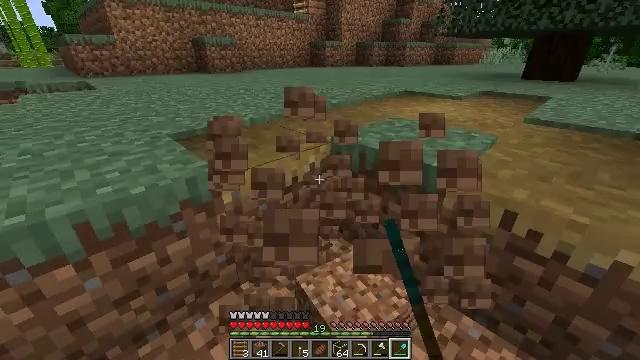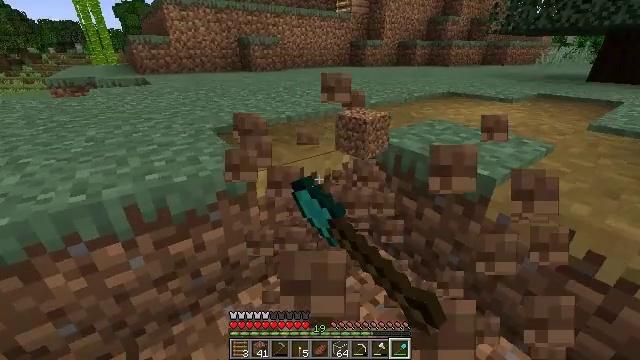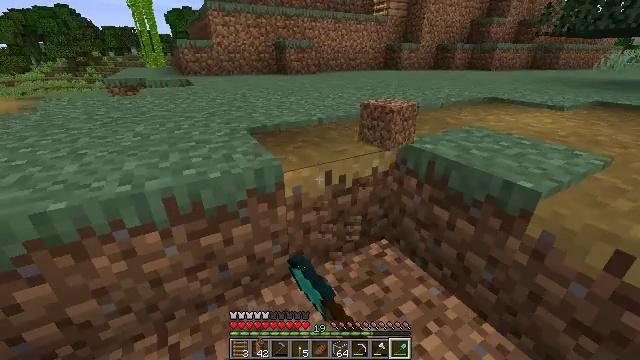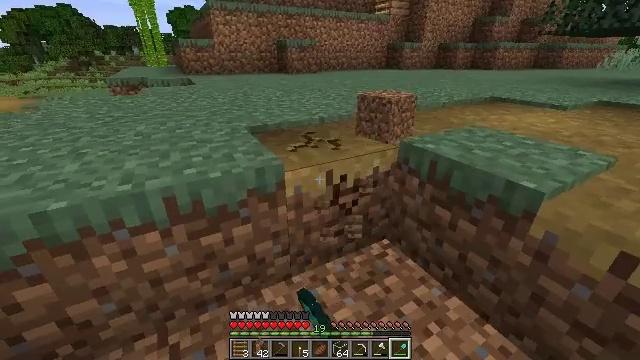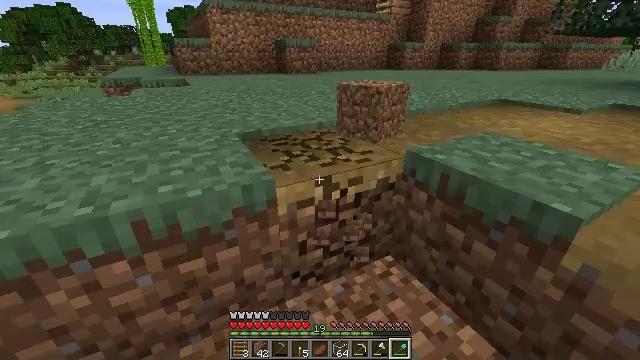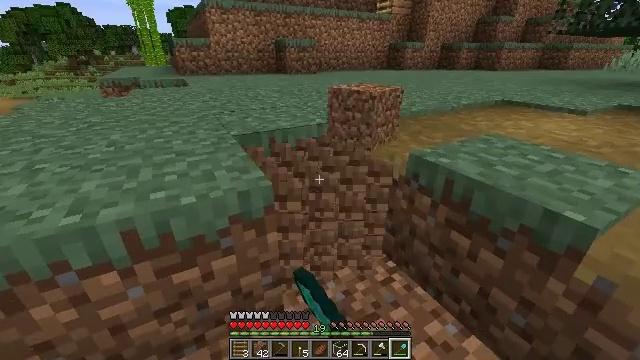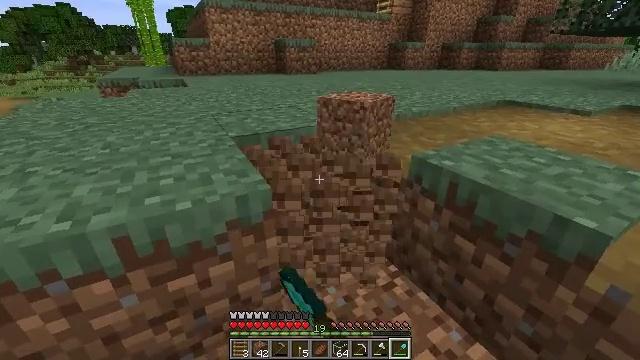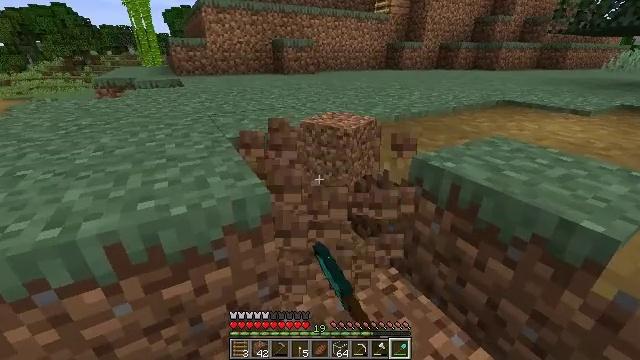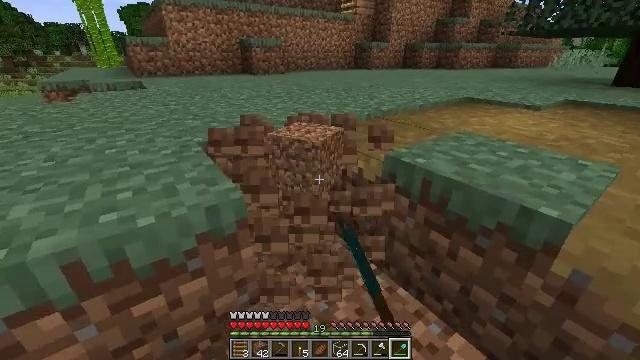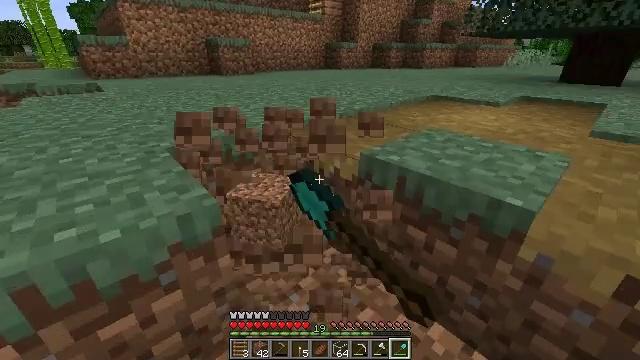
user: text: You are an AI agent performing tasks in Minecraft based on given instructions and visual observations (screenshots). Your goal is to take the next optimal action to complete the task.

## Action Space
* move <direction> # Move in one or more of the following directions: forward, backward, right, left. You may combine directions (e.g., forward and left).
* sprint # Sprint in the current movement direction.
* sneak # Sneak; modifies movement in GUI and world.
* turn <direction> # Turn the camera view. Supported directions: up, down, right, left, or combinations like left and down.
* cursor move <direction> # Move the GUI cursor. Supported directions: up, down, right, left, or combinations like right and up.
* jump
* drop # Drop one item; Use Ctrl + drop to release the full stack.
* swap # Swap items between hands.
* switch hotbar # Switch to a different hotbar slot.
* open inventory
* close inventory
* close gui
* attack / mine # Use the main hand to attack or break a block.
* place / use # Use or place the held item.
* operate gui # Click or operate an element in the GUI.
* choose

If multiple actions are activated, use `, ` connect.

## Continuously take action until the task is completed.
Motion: motion action
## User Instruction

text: Attack the grass path to restore it to dirt.
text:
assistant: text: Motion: turn left, attack / mine
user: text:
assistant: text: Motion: turn left, attack / mine
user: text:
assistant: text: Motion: move forward, attack / mine
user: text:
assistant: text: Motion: move forward, attack / mine
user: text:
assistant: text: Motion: attack / mine
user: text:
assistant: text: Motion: attack / mine
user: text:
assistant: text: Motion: attack / mine
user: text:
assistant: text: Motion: turn right, attack / mine
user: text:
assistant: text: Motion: turn right, attack / mine
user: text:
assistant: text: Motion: attack / mine